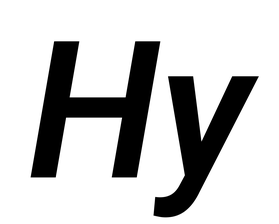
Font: Roboto-Italic_SemiBold_Italic